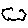
Label: cloud